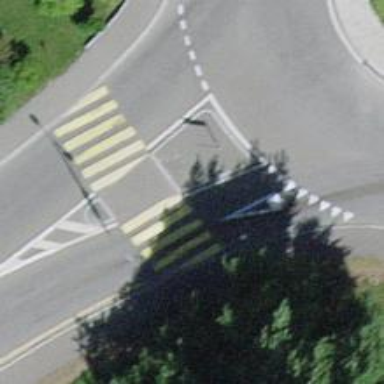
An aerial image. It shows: Zebra crossing with central island. The crossing is marked and uncontrolled.